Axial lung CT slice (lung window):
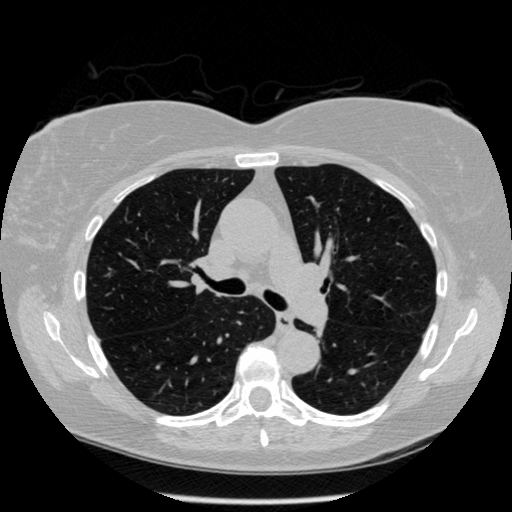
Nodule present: no